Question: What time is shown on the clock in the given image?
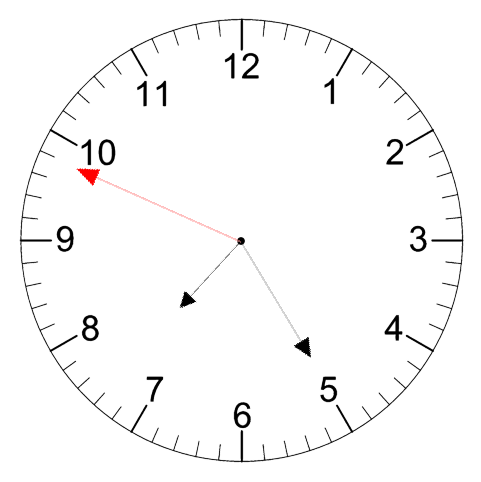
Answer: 07:24:49